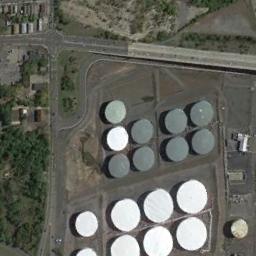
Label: storage_tank